Aerial crown-view tile of a tropical tree (Barro Colorado Island, Panama), acquired 20240813:
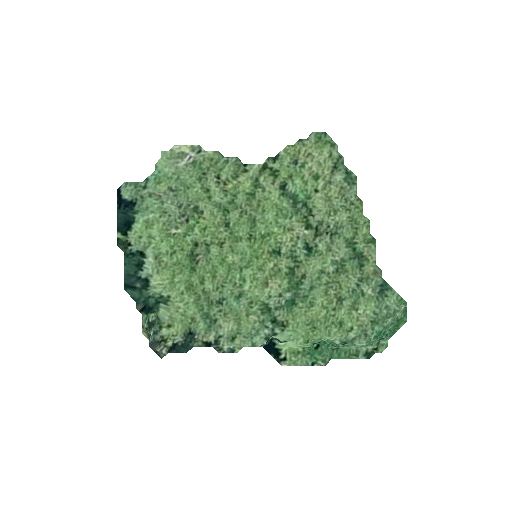
Species: Astronium graveolens
GBIF accepted scientific name: Astronium graveolens
Crown area: 74.902 m²